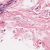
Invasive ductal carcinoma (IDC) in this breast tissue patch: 0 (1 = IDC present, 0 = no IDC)